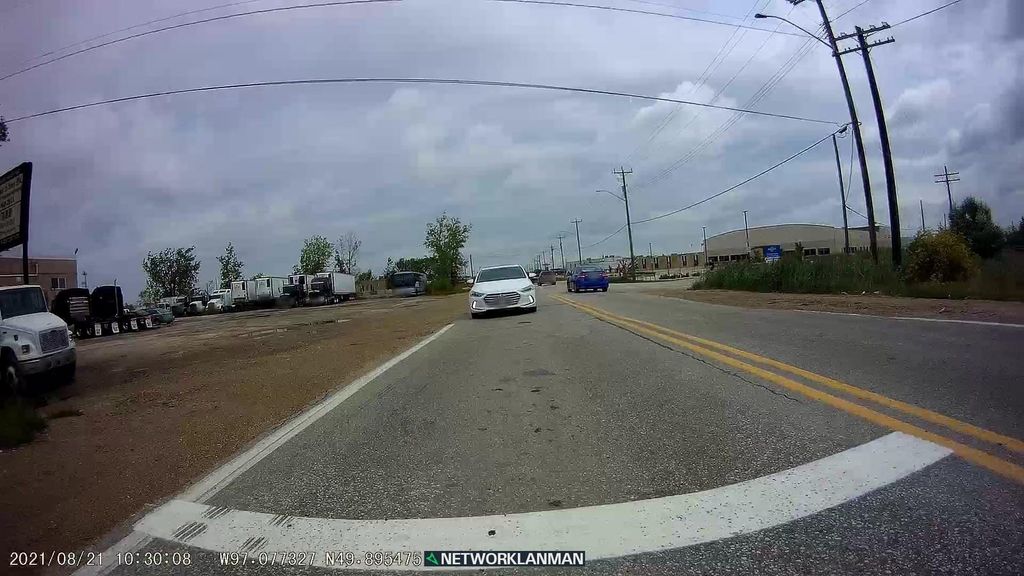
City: winnipeg